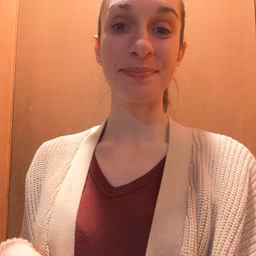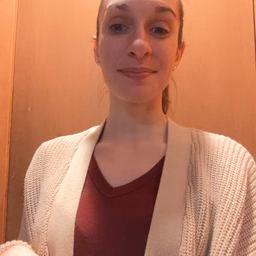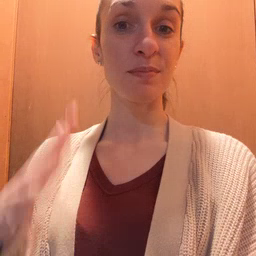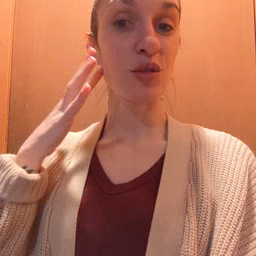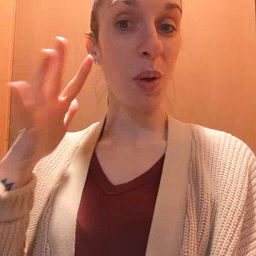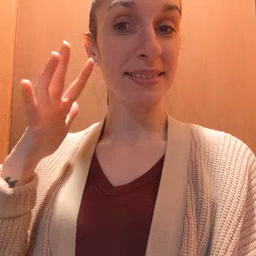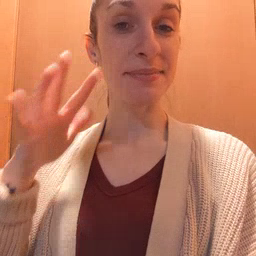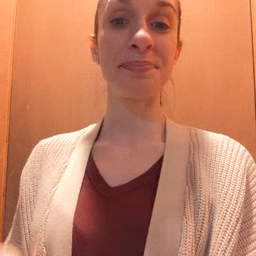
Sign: noisy